Question: I am resizing the with the following method
'''
- (UIImage *)resizeImage:(UIImage *)image toSize:(CGSize)newSize forName:(NSString *)name {
UIGraphicsBeginImageContext(newSize);
[image drawInRect:CGRectMake(0, 0, newSize.width, newSize.height)];
UIImage* newImage = UIGraphicsGetImageFromCurrentImageContext();
UIGraphicsEndImageContext();
[_dictSmallImages setObject:newImage forKey:name];
return newImage;
}
'''
And in 's method i am using it like this
'''
- (UITableViewCell *)tableView:(UITableView *)tableView cellForRowAtIndexPath:(NSIndexPath *)indexPath {
static NSString *CellIdentifier = @"Cell";
UITableViewCell *cell = [tableView dequeueReusableCellWithIdentifier:CellIdentifier forIndexPath:indexPath];
[[cell.contentView viewWithTag:indexPath.row + 1] removeFromSuperview];
// Configure the cell...
NSString *imageName = [NSString stringWithFormat:@"img%d", indexPath.row + 1];
CGRect imageRect = CGRectMake(8, 5, 304, 190);
UIImage *scaledImage = [_dictSmallImages objectForKey:imageName];
if (![_dictSmallImages objectForKey:imageName]) {
scaledImage = [self resizeImage:[UIImage imageNamed:imageName] toSize:CGSizeMake(304, 190) forName:imageName];
}
UIImageView *imgView = [[UIImageView alloc] initWithFrame:imageRect];
[imgView setTag:indexPath.row + 1];
[imgView setContentMode:UIViewContentModeScaleAspectFit];
[imgView setImage:scaledImage];
[cell.contentView addSubview:imgView];
if ((lastIndexPath.row == 10 && indexPath.row == 0) || indexPath.row == lastIndexPath.row) {
if (_delegate) {
NSString *imgName = [NSString stringWithFormat:@"img%d", indexPath.row + 1];
[_delegate selectedText:imgName];
}
[imgView.layer setBorderColor:[UIColor yellowColor].CGColor];
[imgView.layer setBorderWidth:5.0f];
[imgView setAlpha:1.0f];
lastIndexPath = indexPath;
}
return cell;
}
'''
But when I check the leaks via Profile the instruments show me a leak like

Can anybody please let me know why this leak is there ??
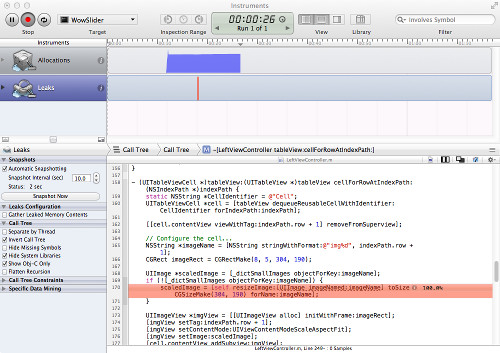
Answer: There are two main facts that you should be knowing about '-imageNamed:', especially when you decided to work with it :
1. -imageNamed: returns an autoreleased image, which will be autoreleased at some time in the future.
2. -imageNamed also caches the image it returns. The cache is retaining the image.
If you do not release it, the cache will continue to retain the image until it releases it, for instance when a memory warning occurs. So when you get an image using imageNamed, it doesn't get deallocated, until the cache is purged.
If you don't want the images to be cached for any reason, you should use an alternative method of creating them, for instance, '-imageWithContentsOfFile:' doesn't cache the image.
You can expect the image object returned from '-imageWithContentsOfFile:' to be autoreleased and not cached and it will be deallocated at the end of the run loop.